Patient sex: F
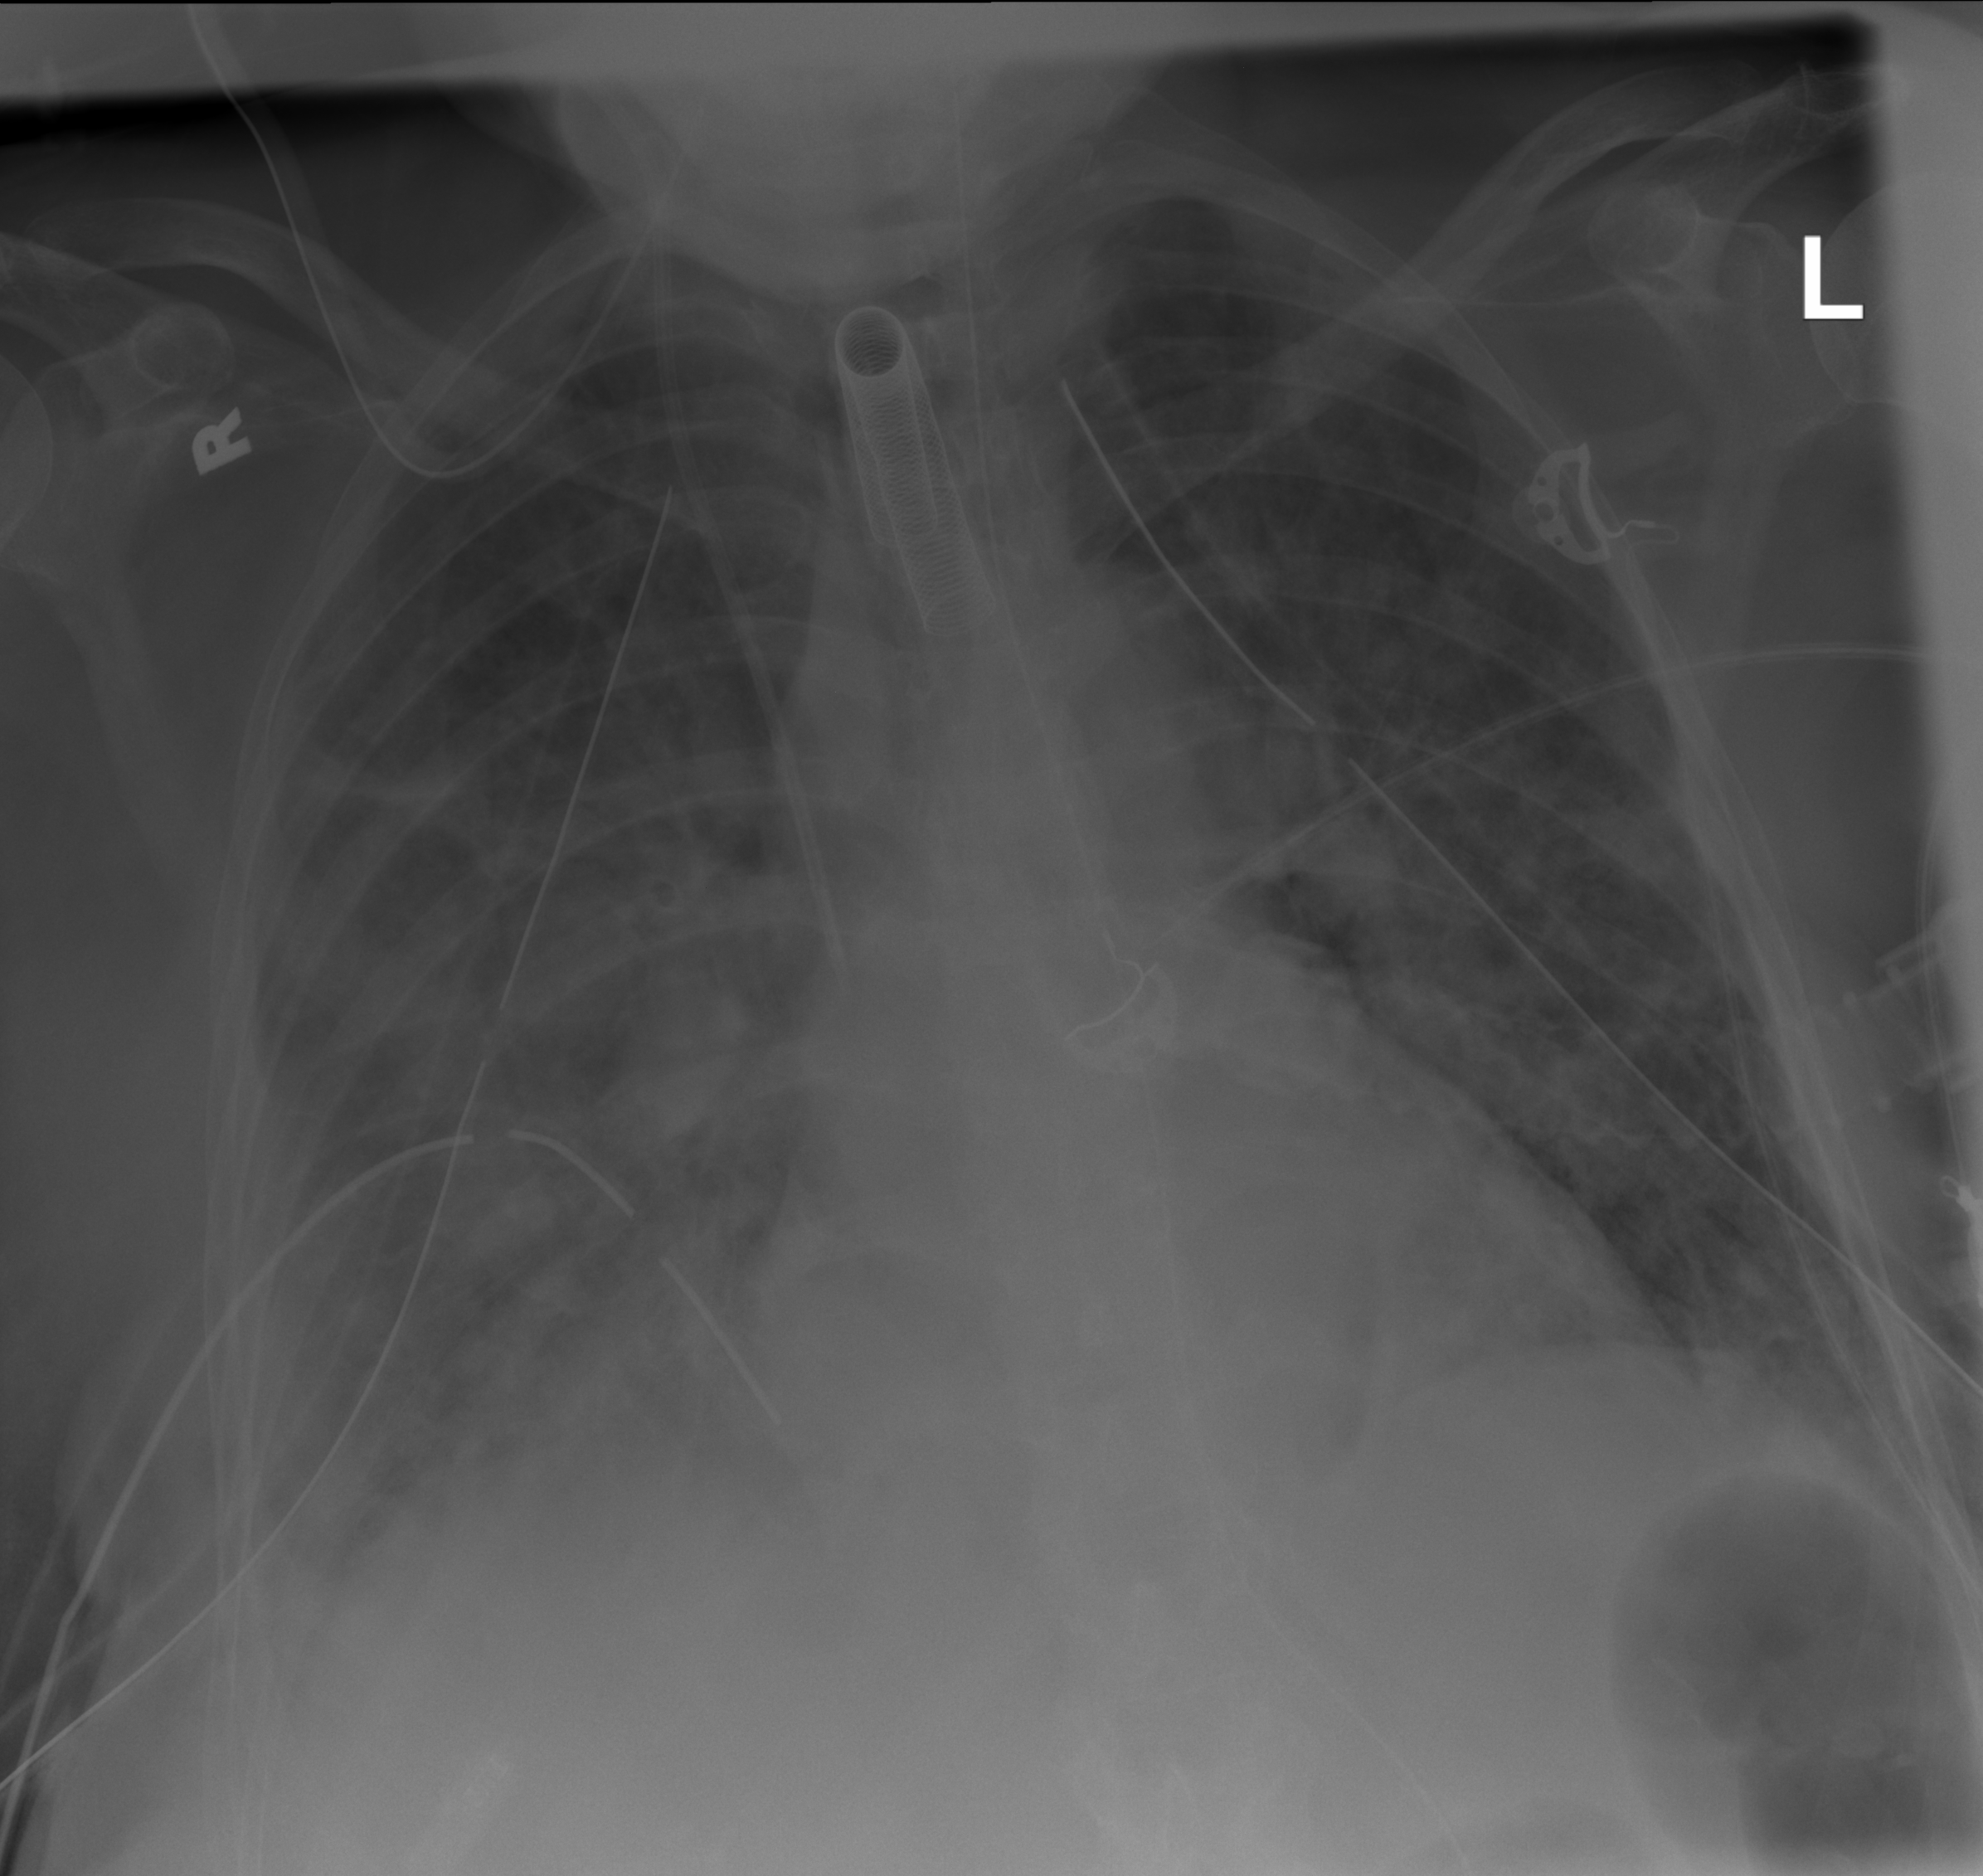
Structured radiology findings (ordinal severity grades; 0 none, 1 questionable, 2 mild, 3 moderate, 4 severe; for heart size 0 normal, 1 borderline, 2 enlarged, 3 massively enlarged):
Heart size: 0
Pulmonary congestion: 2
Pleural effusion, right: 2
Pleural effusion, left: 2
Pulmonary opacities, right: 3
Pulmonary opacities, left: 2
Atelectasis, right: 2
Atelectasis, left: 2